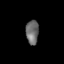
Tissue: lung
Cell type: Endothelial cells
Senescence score: 0.1736
Nuclear area (px): 307
Mean DAPI intensity: 105.902